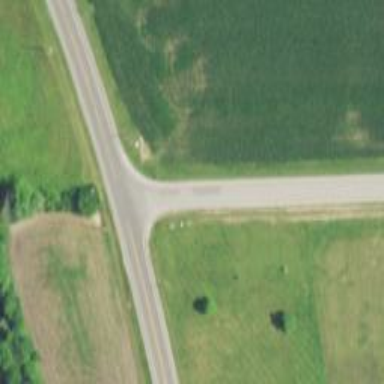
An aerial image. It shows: Tertiary road.